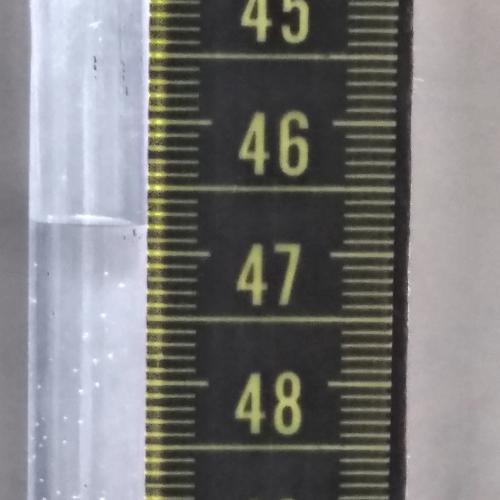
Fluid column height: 46.8 cm